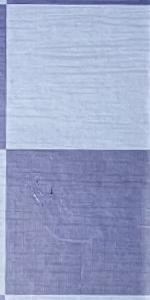
Label: Empty